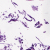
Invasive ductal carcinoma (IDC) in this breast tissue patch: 0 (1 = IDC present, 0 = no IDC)